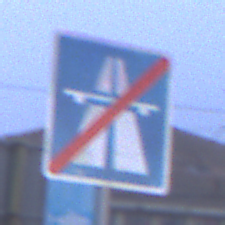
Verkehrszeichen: EndeAutbahn
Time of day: SunriseSunset
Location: Outdoor (Urban)
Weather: Overcast
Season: NotSpecified
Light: Natural